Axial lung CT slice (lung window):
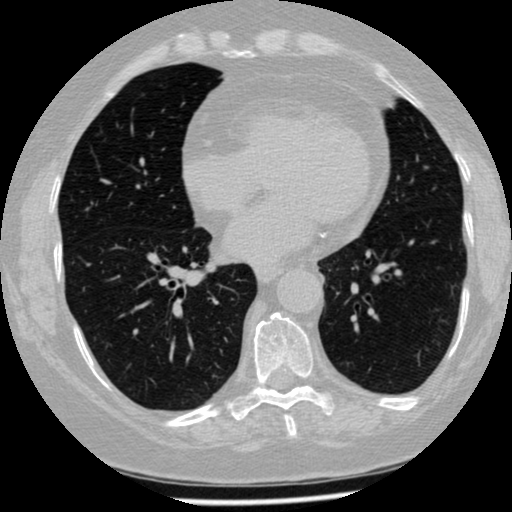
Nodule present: no